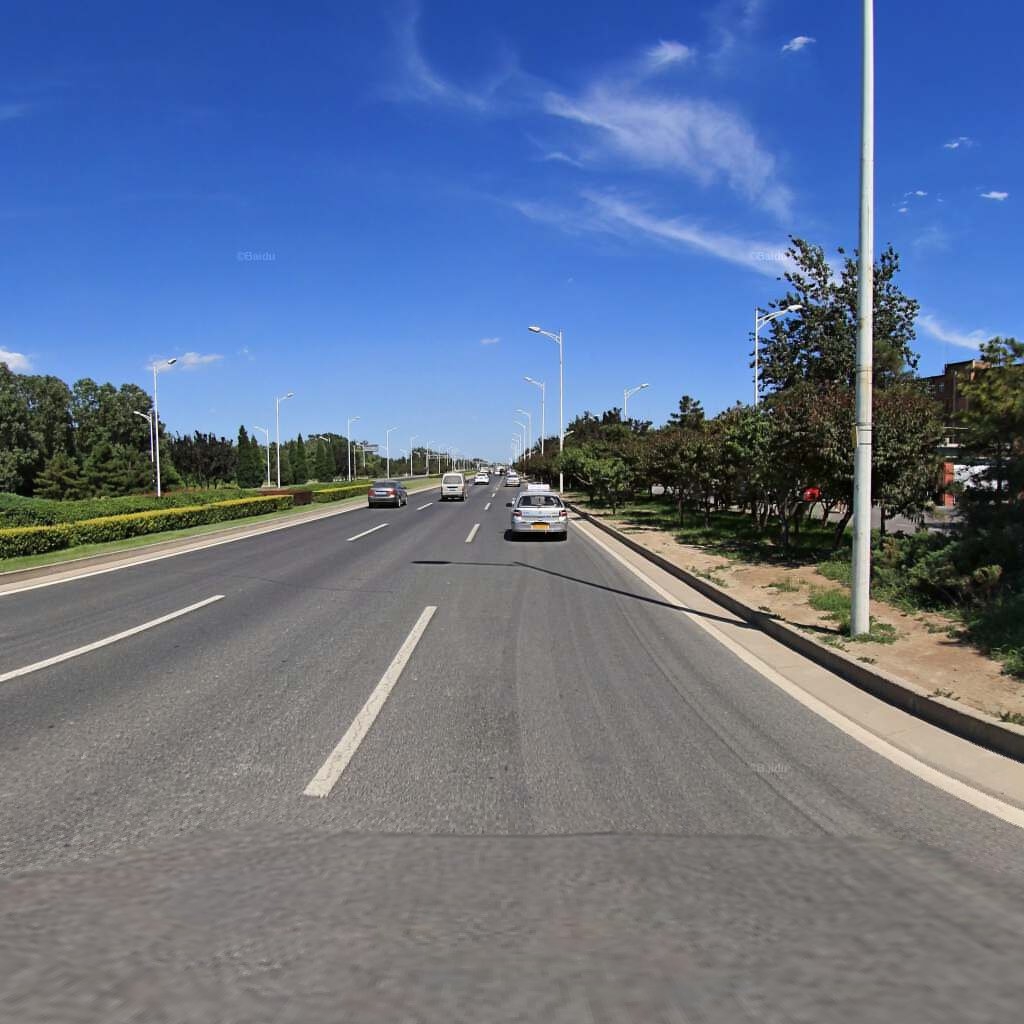
Region: Haidian
Road damage annotations: transverse crack